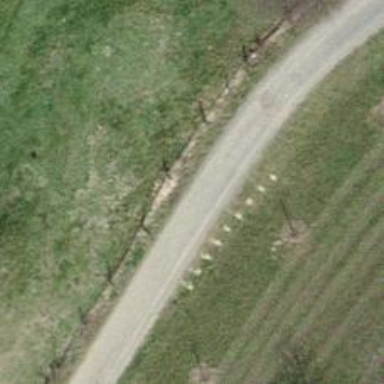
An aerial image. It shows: Unclassified road with agricultural vehicles.